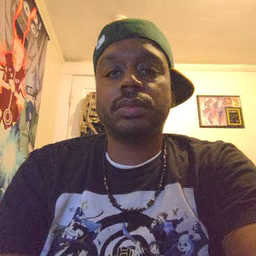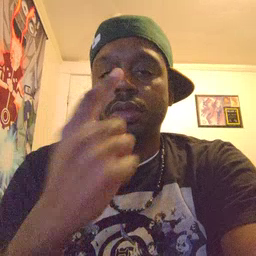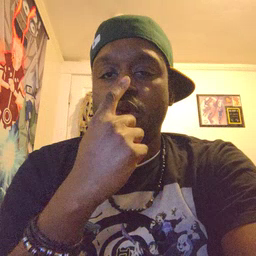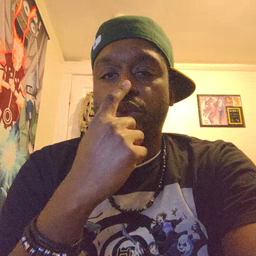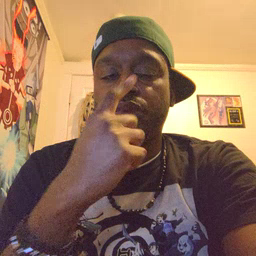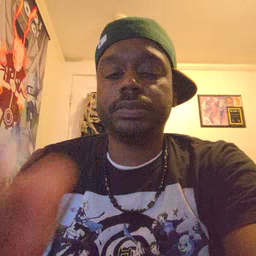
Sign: nose